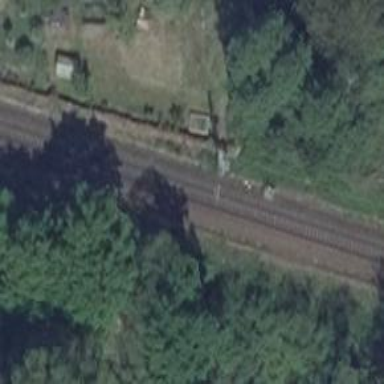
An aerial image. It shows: Railway signal.